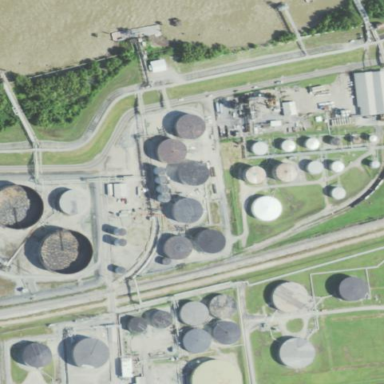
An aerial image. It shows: Industrial area designated as petroleum terminal.